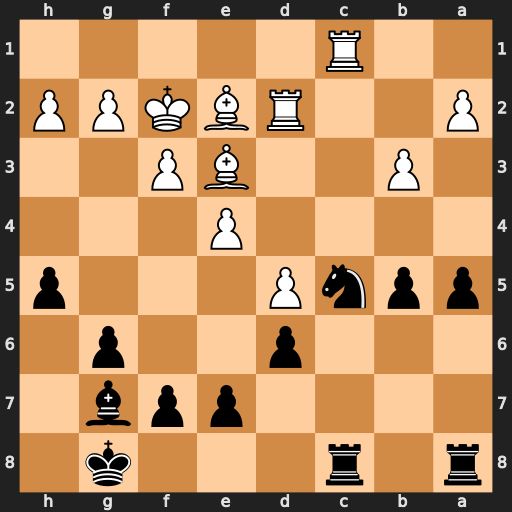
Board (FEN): r1r3k1/4ppb1/3p2p1/ppnP3p/4P3/1P2BP2/P2RBKPP/2R5
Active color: b
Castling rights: -
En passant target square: -
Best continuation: Nxe4+ fxe4 Rxc1